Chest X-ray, PA view. Patient: 36 years old, sex M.
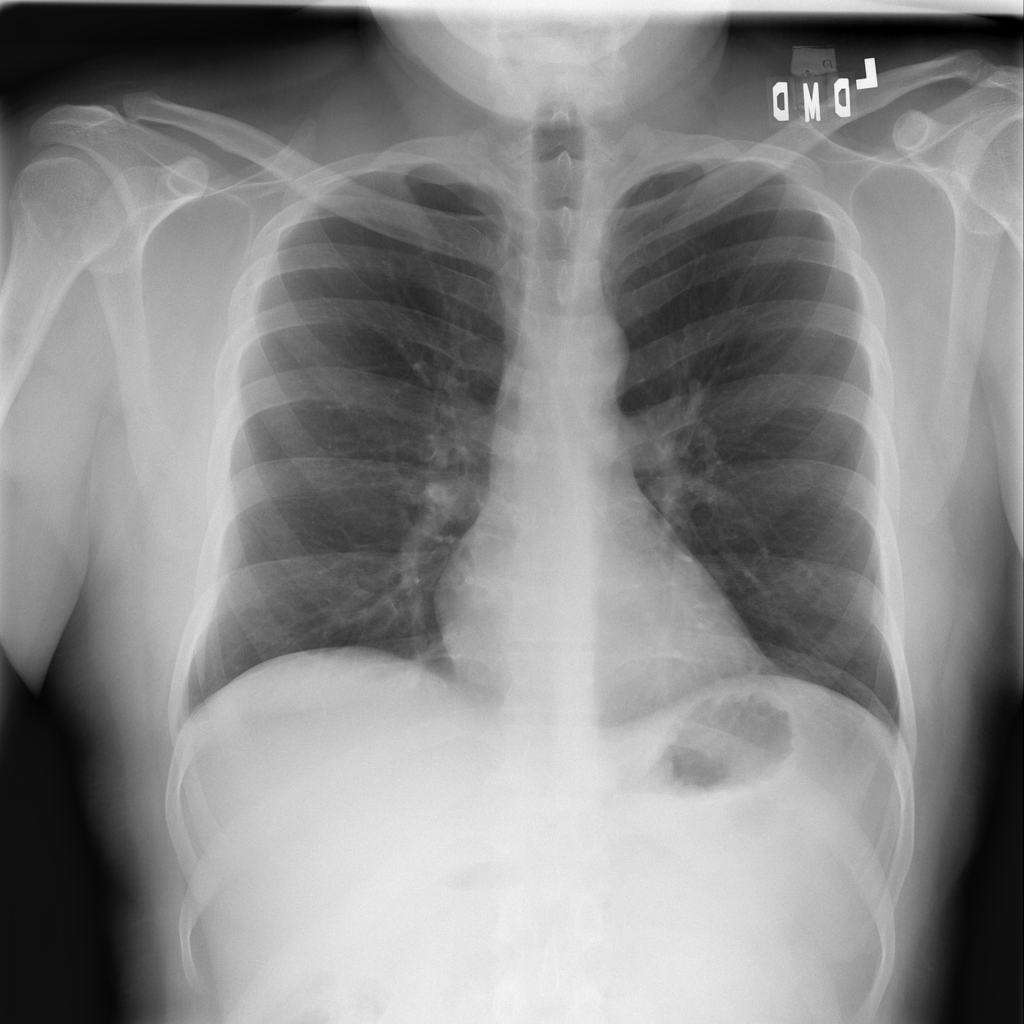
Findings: No Finding